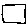
Label: square